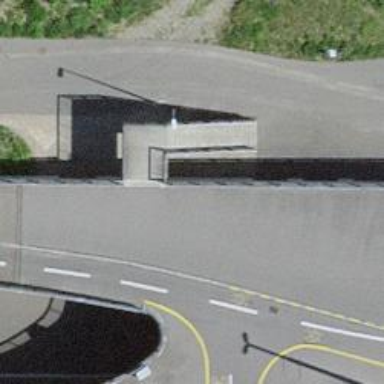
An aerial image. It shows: Concrete steps.